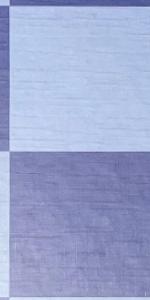
Label: Empty